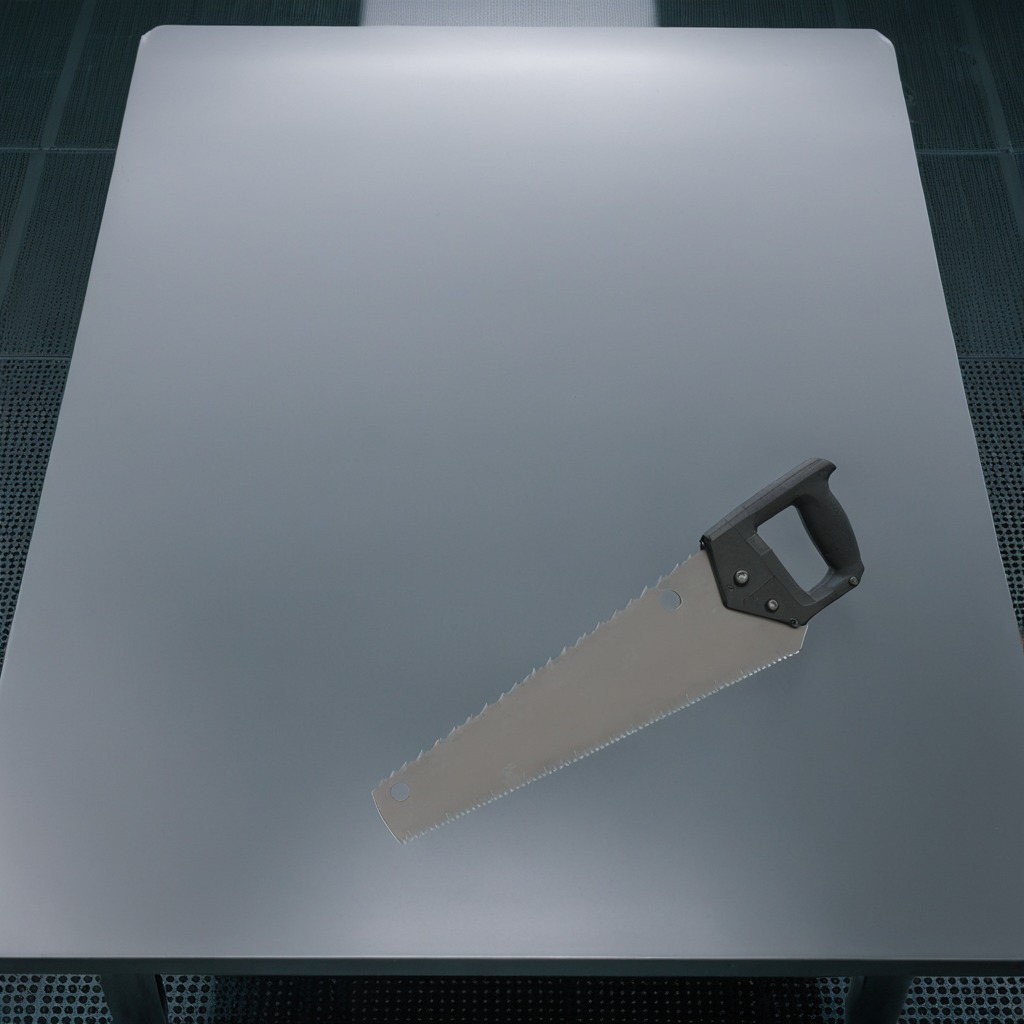
A metal saw is lying on a clean empty table in a railway signal maintenance room lit by harsh overhead fluorescents photorealistic surface textures crisp shadows high dynamic range